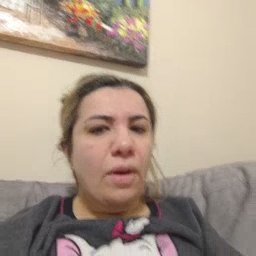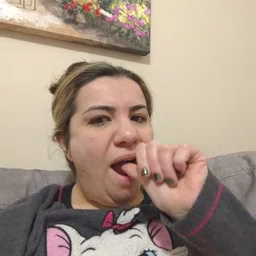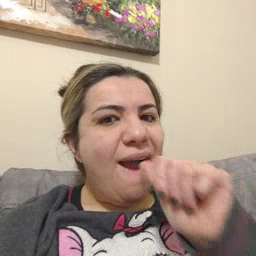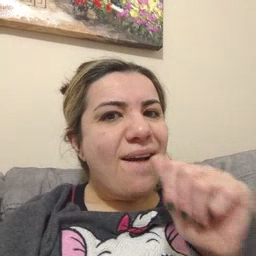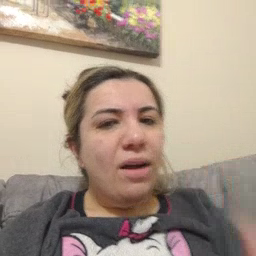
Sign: nuts